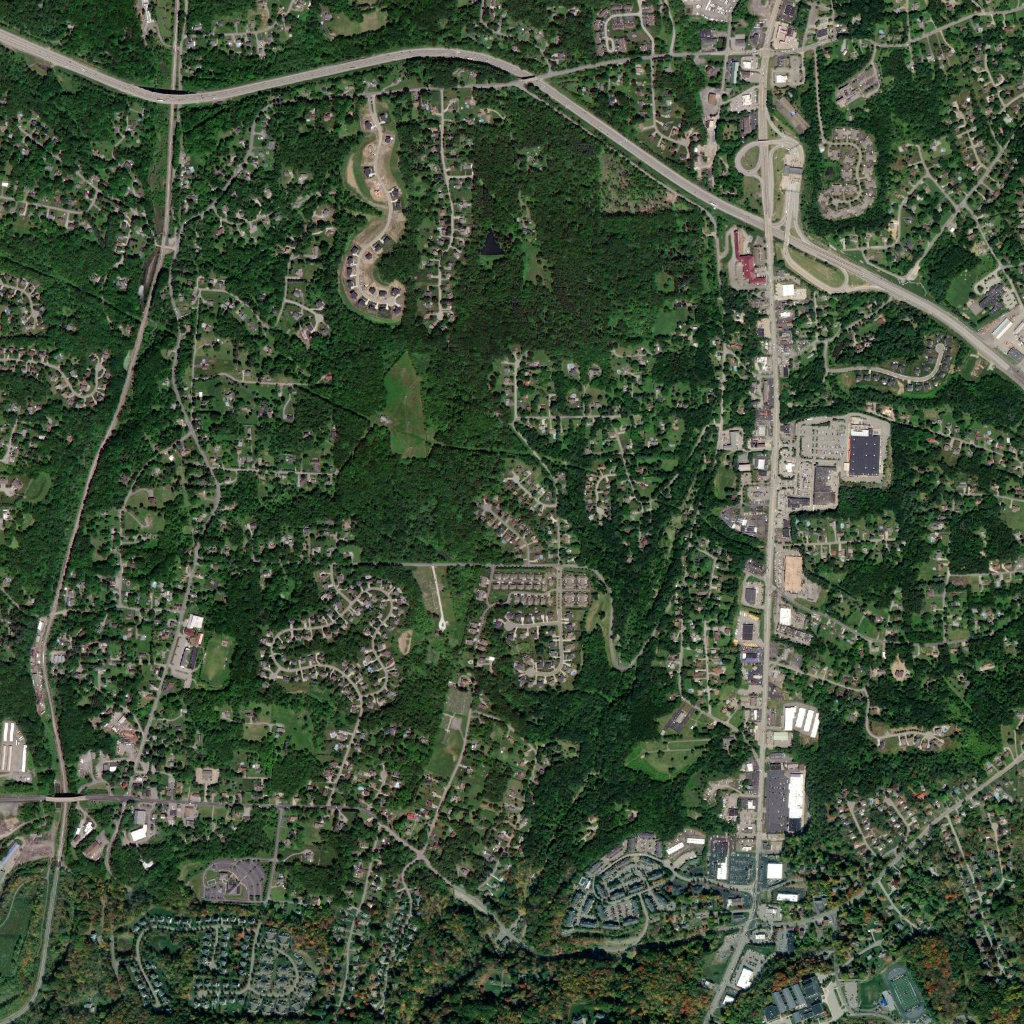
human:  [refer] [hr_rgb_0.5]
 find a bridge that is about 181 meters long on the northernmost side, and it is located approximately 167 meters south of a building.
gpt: <box>[[12, 8, 19, 10, 0]]</box>

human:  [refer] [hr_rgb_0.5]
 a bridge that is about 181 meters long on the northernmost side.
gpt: <box>[[13, 8, 19, 10, 0]]</box>

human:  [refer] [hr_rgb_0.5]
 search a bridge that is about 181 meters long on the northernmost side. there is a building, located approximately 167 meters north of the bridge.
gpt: <box>[[13, 8, 19, 10, 0]]</box>